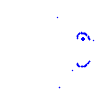
Particle: kaon